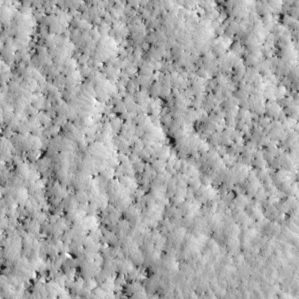
Label: non_frost